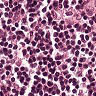
Metastatic tissue present: no